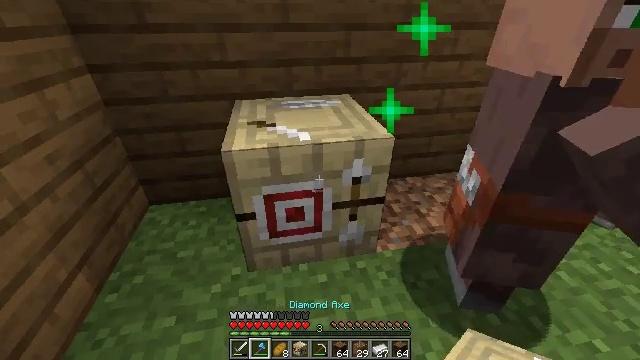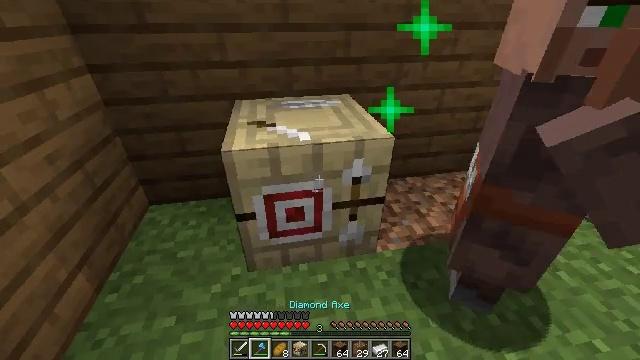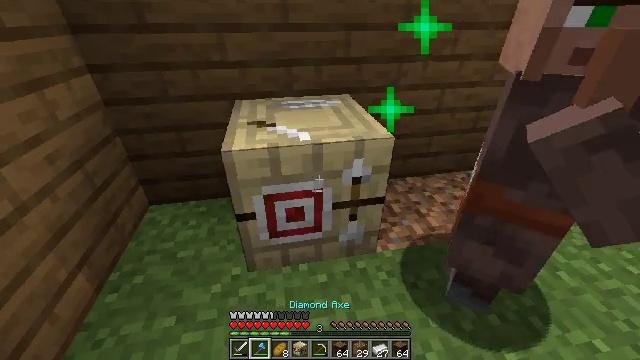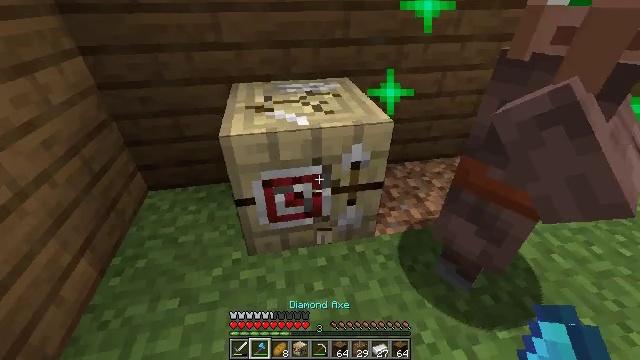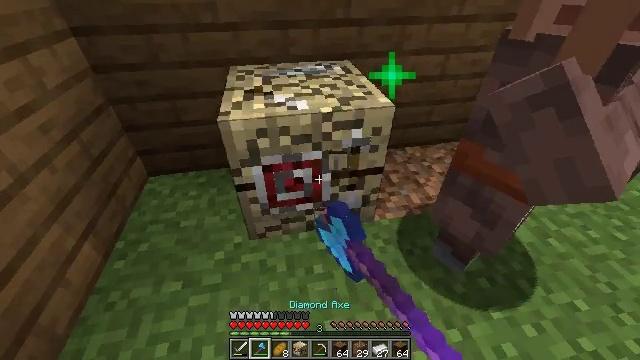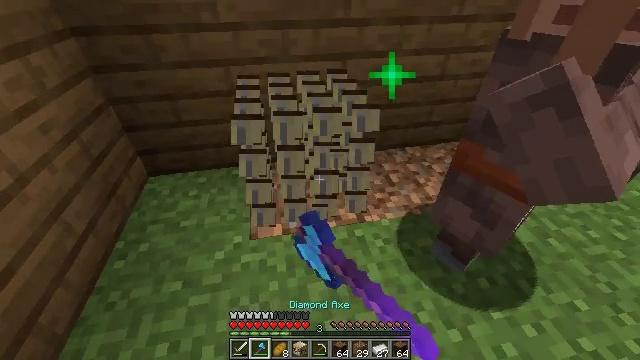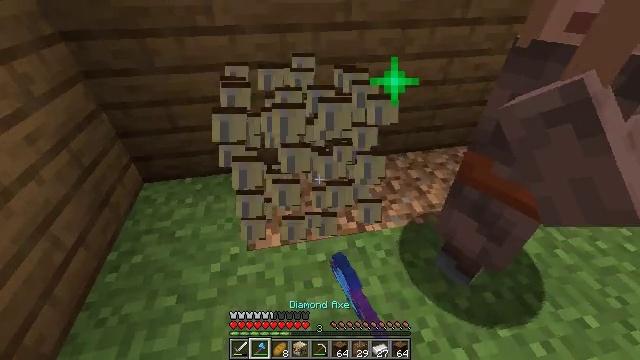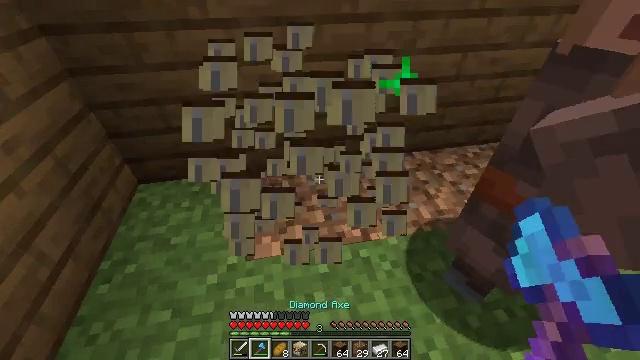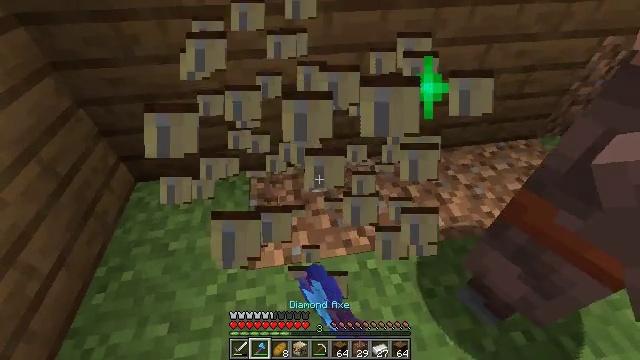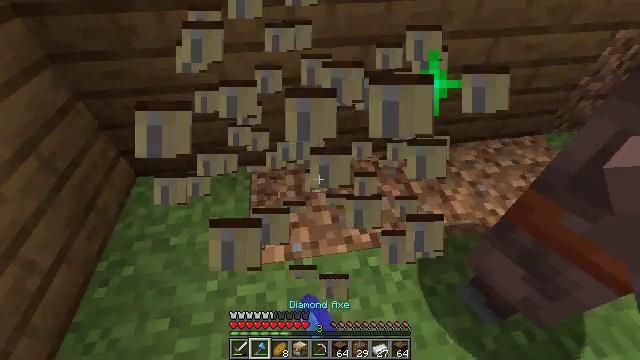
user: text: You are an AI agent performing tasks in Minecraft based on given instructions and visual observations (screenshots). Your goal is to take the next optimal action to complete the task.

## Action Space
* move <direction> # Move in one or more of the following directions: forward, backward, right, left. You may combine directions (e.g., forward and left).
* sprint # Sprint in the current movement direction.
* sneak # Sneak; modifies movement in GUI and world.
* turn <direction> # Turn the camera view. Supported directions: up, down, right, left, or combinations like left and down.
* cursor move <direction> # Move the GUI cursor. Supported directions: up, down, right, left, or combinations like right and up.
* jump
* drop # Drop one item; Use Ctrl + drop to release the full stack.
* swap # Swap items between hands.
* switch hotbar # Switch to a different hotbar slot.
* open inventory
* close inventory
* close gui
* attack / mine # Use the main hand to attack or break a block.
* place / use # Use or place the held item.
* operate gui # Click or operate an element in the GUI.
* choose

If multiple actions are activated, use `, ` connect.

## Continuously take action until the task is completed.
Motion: motion action
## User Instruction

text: Get the fletching table back into the inventory.
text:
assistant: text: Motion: switch to hotbar 2
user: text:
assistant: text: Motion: no_op
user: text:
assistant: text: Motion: turn down, attack / mine
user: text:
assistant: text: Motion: turn down, attack / mine
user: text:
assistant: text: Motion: attack / mine
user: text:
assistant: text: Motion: move forward, attack / mine
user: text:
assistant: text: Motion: move forward, turn down, attack / mine
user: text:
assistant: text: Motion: move forward, turn left and down, attack / mine
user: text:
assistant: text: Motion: turn down
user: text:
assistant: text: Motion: no_op